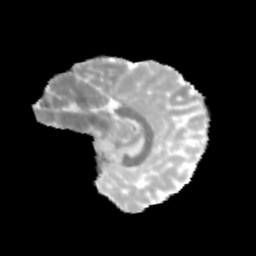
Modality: MD
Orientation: sagittal
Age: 11
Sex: female
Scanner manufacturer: siemens
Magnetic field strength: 3 T
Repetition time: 3.8 s
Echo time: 0.07 s